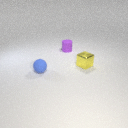
small purple rubber cylinder to the right of small blue rubber sphere